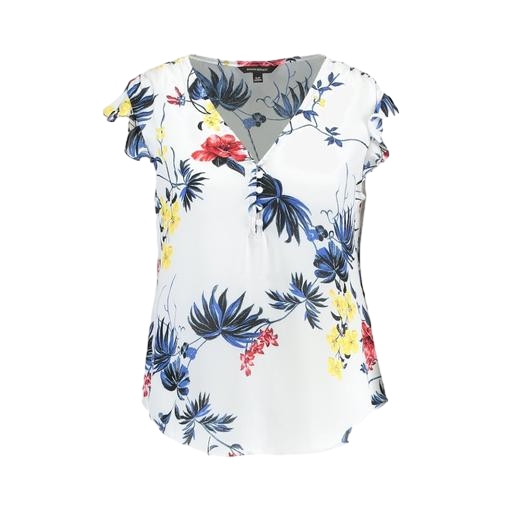
multicolor floral-print t-shirt only macy, white floral-print blouse, white floral split-neck short-sleeve blouse, white background